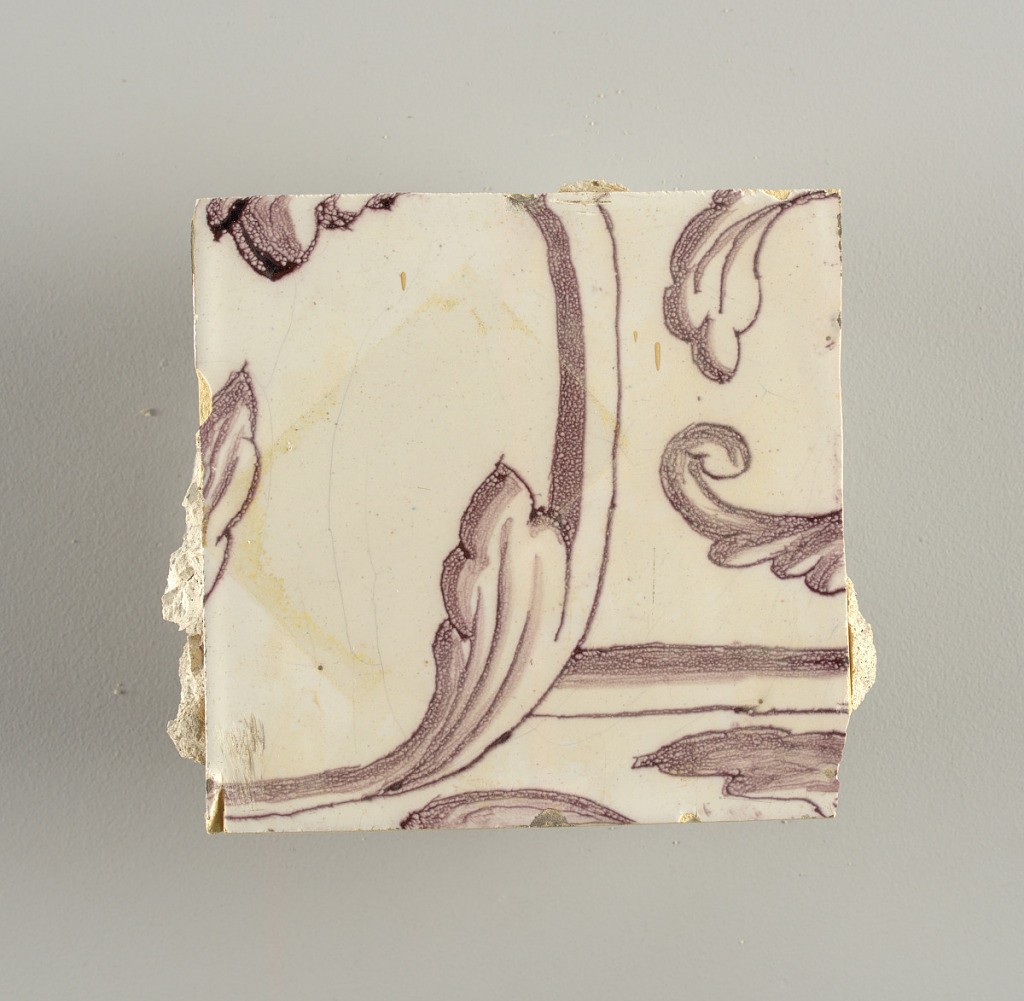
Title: Tile wall facing
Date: ca. 1725
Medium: Tin-glazed earthenware, underglaze
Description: Horizontal rectangle.  Thirty tiles wide and twenty-three tiles high with opening for fireplace eleven tiles wide and ten high.  Foliage arabesques disposed about three vertical axes from which are emphazised by urns at center and right, and at left by the figure of a standing woman carrying an infant on her arm and accompanied by two children.